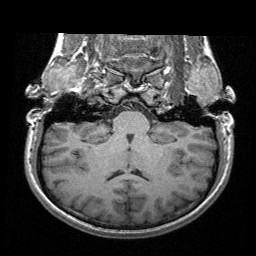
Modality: T1w
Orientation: sagittal